Field crop: maize
Growth stage: 2
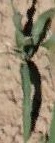
Species: maize